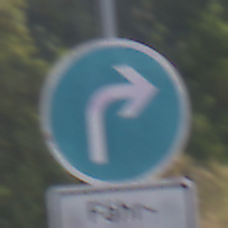
Verkehrszeichen: VorgeschriebeneFahrtrichtungRechts
Zusatzzeichen unten: SonstigeFahrzeugePersonengruppenFrei4
Umgebung: Outdoor, Nature
Tageszeit: MorningAfternoon
Wetter: Clear
Licht: Natural
Jahreszeit: NotSpecified
Kontrast: HighContrast